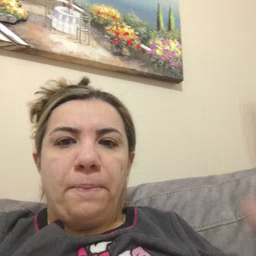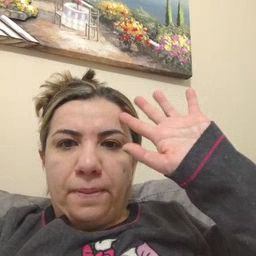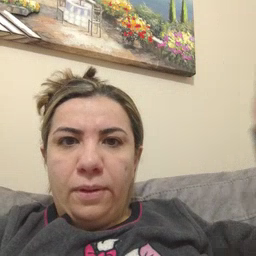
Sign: pretend